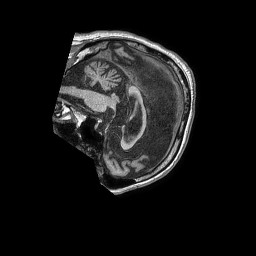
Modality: T1w
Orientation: sagittal
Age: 74
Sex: male
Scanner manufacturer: philips
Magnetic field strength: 1.5 T
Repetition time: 0.007877 s
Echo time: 0.003664 s